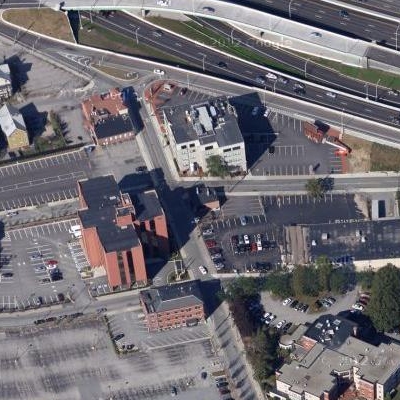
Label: cIndustry